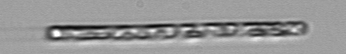
Label: Dactyliosolen_fragilissimus